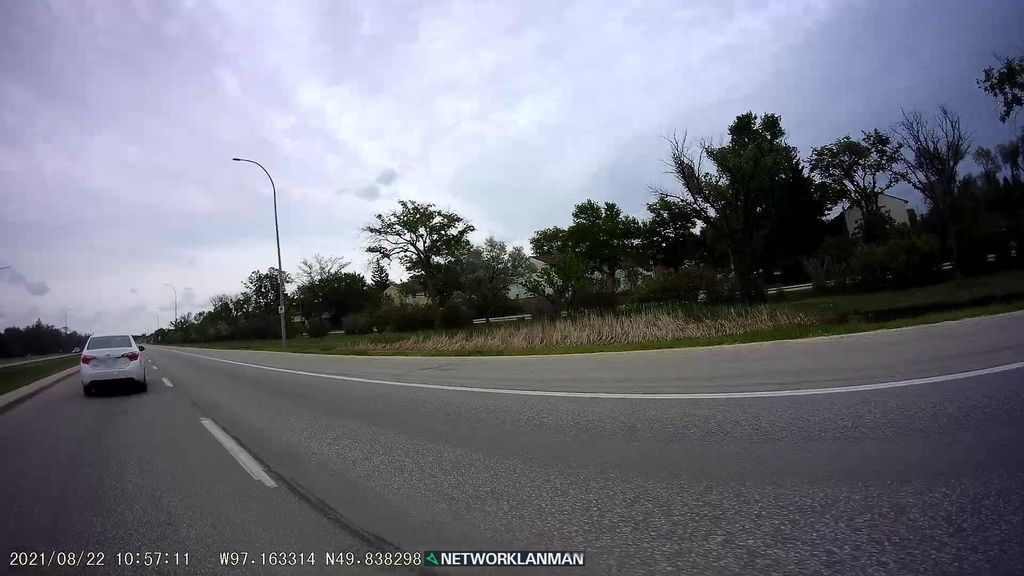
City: winnipeg